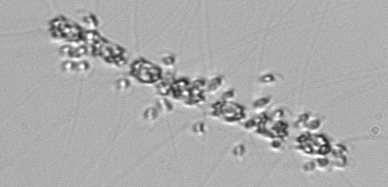
Label: Chaetoceros_didymus_TAG_external_flagellate